Question: I am converting a JSP/Servlet dynamic web project to Struts 2 and the custom error pages (that previously worked with the JSP/Servlet version) have stopped working.
When I induce a 404 error by accessing a non-existent page like 'abc.jsp', it throws below exception:
'''
SEVERE: Servlet.service() for servlet jsp threw exception
The Struts dispatcher cannot be found. This is usually caused by using Struts tags without the associated filter. Struts tags are only usable when the request has passed through its servlet filter, which initializes the Struts dispatcher needed for this tag. - [unknown location]
at org.apache.struts2.views.jsp.TagUtils.getStack(TagUtils.java:60)
at org.apache.struts2.views.jsp.StrutsBodyTagSupport.getStack(StrutsBodyTagSupport.java:44)
at org.apache.struts2.views.jsp.ComponentTagSupport.doStartTag(ComponentTagSupport.java:48)
at org.apache.jsp._404_jsp._jspx_meth_s_005finclude_005f0(_404_jsp.java:111)
at org.apache.jsp._404_jsp._jspService(_404_jsp.java:71)
at org.apache.jasper.runtime.HttpJspBase.service(HttpJspBase.java:70)
at javax.servlet.http.HttpServlet.service(HttpServlet.java:727)
at org.apache.jasper.servlet.JspServletWrapper.service(JspServletWrapper.java:432)
at org.apache.jasper.servlet.JspServlet.serviceJspFile(JspServlet.java:390)
at org.apache.jasper.servlet.JspServlet.service(JspServlet.java:334)
at javax.servlet.http.HttpServlet.service(HttpServlet.java:727)
at org.apache.catalina.core.ApplicationFilterChain.internalDoFilter(ApplicationFilterChain.java:303)
at org.apache.catalina.core.ApplicationFilterChain.doFilter(ApplicationFilterChain.java:208)
at org.apache.catalina.core.ApplicationDispatcher.invoke(ApplicationDispatcher.java:748)
at org.apache.catalina.core.ApplicationDispatcher.processRequest(ApplicationDispatcher.java:488)
at org.apache.catalina.core.ApplicationDispatcher.doForward(ApplicationDispatcher.java:411)
at org.apache.catalina.core.ApplicationDispatcher.forward(ApplicationDispatcher.java:338)
at org.apache.catalina.core.StandardHostValve.custom(StandardHostValve.java:467)
at org.apache.catalina.core.StandardHostValve.status(StandardHostValve.java:338)
at org.apache.catalina.core.StandardHostValve.invoke(StandardHostValve.java:203)
at org.apache.catalina.valves.ErrorReportValve.invoke(ErrorReportValve.java:103)
at org.apache.catalina.valves.AccessLogValve.invoke(AccessLogValve.java:950)
at org.apache.catalina.core.StandardEngineValve.invoke(StandardEngineValve.java:116)
at org.apache.catalina.connector.CoyoteAdapter.service(CoyoteAdapter.java:408)
at org.apache.coyote.http11.AbstractHttp11Processor.process(AbstractHttp11Processor.java:1070)
at org.apache.coyote.AbstractProtocol$AbstractConnectionHandler.process(AbstractProtocol.java:611)
at org.apache.tomcat.util.net.JIoEndpoint$SocketProcessor.run(JIoEndpoint.java:314)
at java.util.concurrent.ThreadPoolExecutor.runWorker(Unknown Source)
at java.util.concurrent.ThreadPoolExecutor$Worker.run(Unknown Source)
at org.apache.tomcat.util.threads.TaskThread$WrappingRunnable.run(TaskThread.java:61)
at java.lang.Thread.run(Unknown Source)
Nov 18, 2014 11:14:56 PM org.apache.catalina.core.StandardHostValve custom
SEVERE: Exception Processing ErrorPage[errorCode=404, location=/404.jsp]
org.apache.jasper.JasperException: An exception occurred processing JSP page /404.jsp at line 6
3: <html>
4: <head>
5: <title>My Site - WHOOPS!</title>
6: <s:include value="css/style2.css" />
7: </head>
8:
9: <body class="errorpage">
Stacktrace:
at org.apache.jasper.servlet.JspServletWrapper.handleJspException(JspServletWrapper.java:568)
at org.apache.jasper.servlet.JspServletWrapper.service(JspServletWrapper.java:470)
at org.apache.jasper.servlet.JspServlet.serviceJspFile(JspServlet.java:390)
at org.apache.jasper.servlet.JspServlet.service(JspServlet.java:334)
at javax.servlet.http.HttpServlet.service(HttpServlet.java:727)
at org.apache.catalina.core.ApplicationFilterChain.internalDoFilter(ApplicationFilterChain.java:303)
at org.apache.catalina.core.ApplicationFilterChain.doFilter(ApplicationFilterChain.java:208)
at org.apache.catalina.core.ApplicationDispatcher.invoke(ApplicationDispatcher.java:748)
at org.apache.catalina.core.ApplicationDispatcher.processRequest(ApplicationDispatcher.java:488)
at org.apache.catalina.core.ApplicationDispatcher.doForward(ApplicationDispatcher.java:411)
at org.apache.catalina.core.ApplicationDispatcher.forward(ApplicationDispatcher.java:338)
at org.apache.catalina.core.StandardHostValve.custom(StandardHostValve.java:467)
at org.apache.catalina.core.StandardHostValve.status(StandardHostValve.java:338)
at org.apache.catalina.core.StandardHostValve.invoke(StandardHostValve.java:203)
at org.apache.catalina.valves.ErrorReportValve.invoke(ErrorReportValve.java:103)
at org.apache.catalina.valves.AccessLogValve.invoke(AccessLogValve.java:950)
at org.apache.catalina.core.StandardEngineValve.invoke(StandardEngineValve.java:116)
at org.apache.catalina.connector.CoyoteAdapter.service(CoyoteAdapter.java:408)
at org.apache.coyote.http11.AbstractHttp11Processor.process(AbstractHttp11Processor.java:1070)
at org.apache.coyote.AbstractProtocol$AbstractConnectionHandler.process(AbstractProtocol.java:611)
at org.apache.tomcat.util.net.JIoEndpoint$SocketProcessor.run(JIoEndpoint.java:314)
at java.util.concurrent.ThreadPoolExecutor.runWorker(Unknown Source)
at java.util.concurrent.ThreadPoolExecutor$Worker.run(Unknown Source)
at org.apache.tomcat.util.threads.TaskThread$WrappingRunnable.run(TaskThread.java:61)
at java.lang.Thread.run(Unknown Source)
Caused by: The Struts dispatcher cannot be found. This is usually caused by using Struts tags without the associated filter. Struts tags are only usable when the request has passed through its servlet filter, which initializes the Struts dispatcher needed for this tag. - [unknown location]
at org.apache.struts2.views.jsp.TagUtils.getStack(TagUtils.java:60)
at org.apache.struts2.views.jsp.StrutsBodyTagSupport.getStack(StrutsBodyTagSupport.java:44)
at org.apache.struts2.views.jsp.ComponentTagSupport.doStartTag(ComponentTagSupport.java:48)
at org.apache.jsp._404_jsp._jspx_meth_s_005finclude_005f0(_404_jsp.java:111)
at org.apache.jsp._404_jsp._jspService(_404_jsp.java:71)
at org.apache.jasper.runtime.HttpJspBase.service(HttpJspBase.java:70)
at javax.servlet.http.HttpServlet.service(HttpServlet.java:727)
at org.apache.jasper.servlet.JspServletWrapper.service(JspServletWrapper.java:432)
... 23 more
'''
Below is my project structure:

'''
<?xml version="1.0" encoding="UTF-8"?>
<web-app xmlns:xsi="http://www.w3.org/2001/XMLSchema-instance"
xmlns="http://java.sun.com/xml/ns/javaee"
xsi:schemaLocation="http://java.sun.com/xml/ns/javaee http://java.sun.com/xml/ns/javaee/web-app_3_0.xsd"
id="WebApp_ID" version="3.0">
<display-name>My Site</display-name>
<welcome-file-list>
<welcome-file>index.jsp</welcome-file>
<welcome-file>default.jsp</welcome-file>
</welcome-file-list>
<error-page>
<error-code>404</error-code>
<location>/404.jsp</location>
</error-page>
<error-page>
<error-code>500</error-code>
<location>/500.jsp</location>
</error-page>
...
<filter>
<filter-name>struts2</filter-name>
<filter-class>org.apache.struts2.dispatcher.ng.filter.StrutsPrepareAndExecuteFilter</filter-class>
</filter>
<filter-mapping>
<filter-name>struts2</filter-name>
<url-pattern>/*</url-pattern>
</filter-mapping>
</web-app>
'''
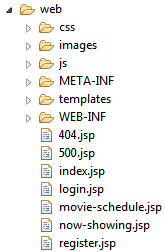
Answer: You are calling a JSP directly, and trying to use a Struts tag inside it:
> '''
6: <s:include value="css/style2.css" />
'''
Turn this to plain html and it will work.
Otherwise, you need to call an action.